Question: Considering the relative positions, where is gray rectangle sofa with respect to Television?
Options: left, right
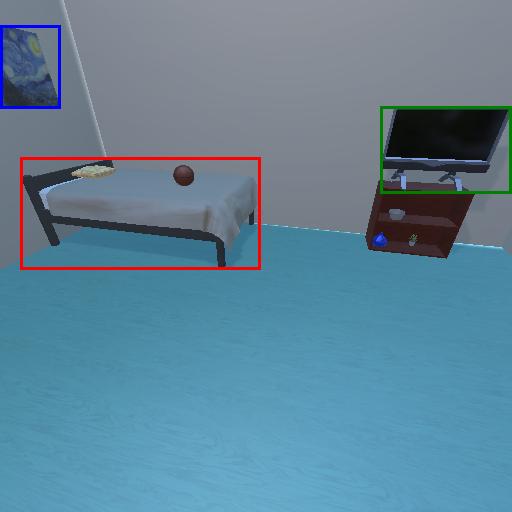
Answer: left